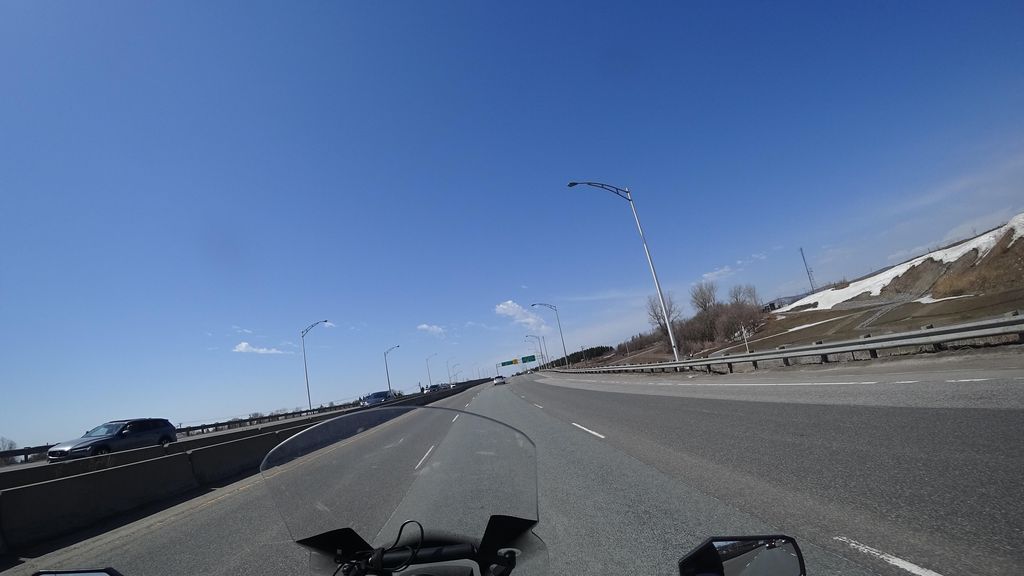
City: quebec_city